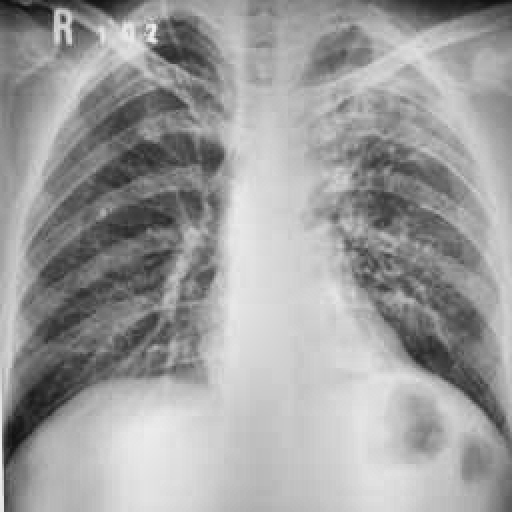
Finding: TUBERCULOSIS